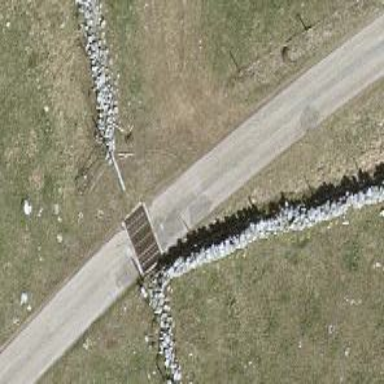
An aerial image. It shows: Cattle grid barrier.